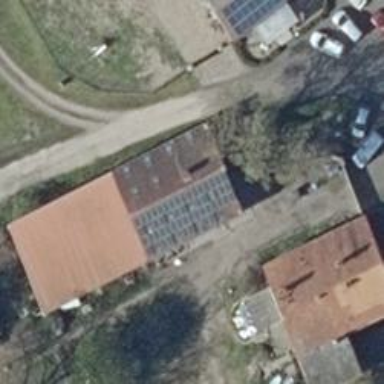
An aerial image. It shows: Solar photovoltaic panel generating electricity through small installation.